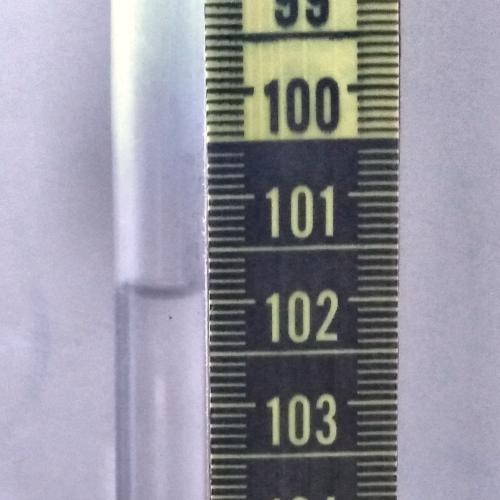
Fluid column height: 101.9 cm